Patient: sex F, age 56
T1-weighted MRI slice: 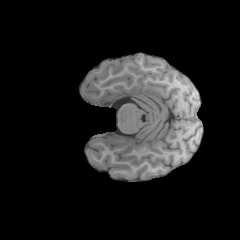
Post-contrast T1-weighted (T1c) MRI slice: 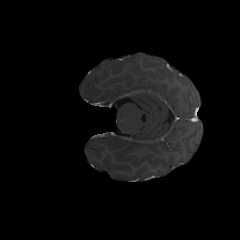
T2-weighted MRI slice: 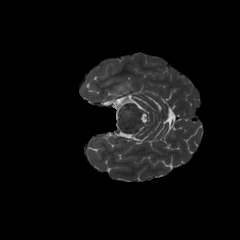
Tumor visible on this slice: no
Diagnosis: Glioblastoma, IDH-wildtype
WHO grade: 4